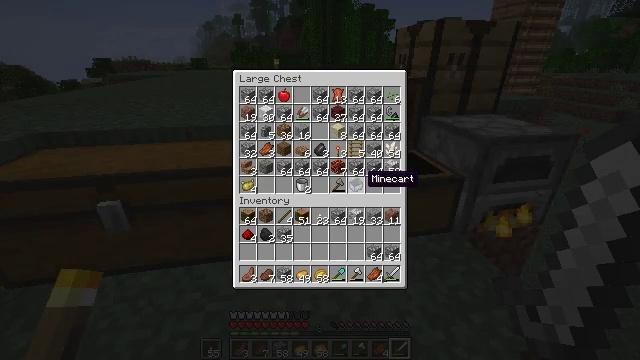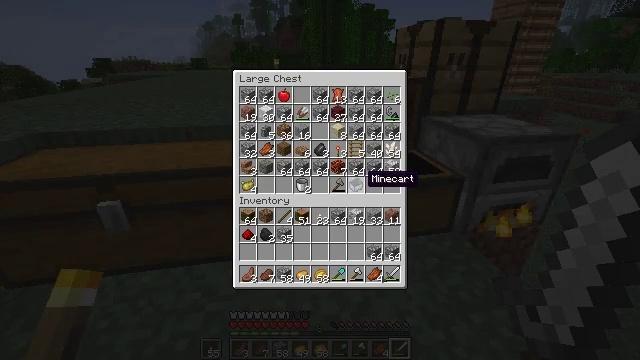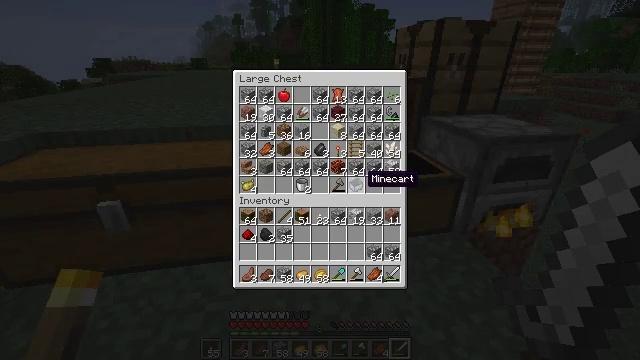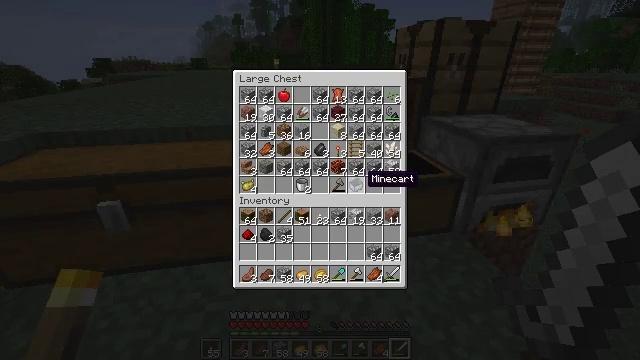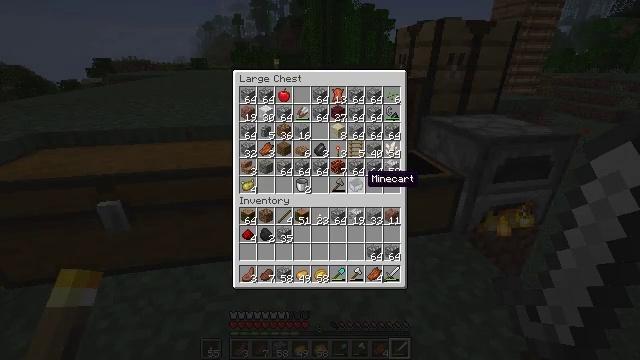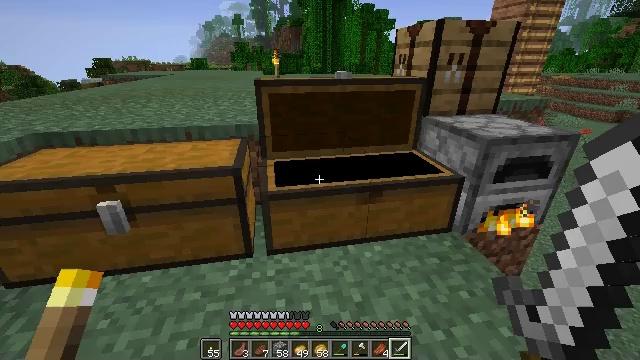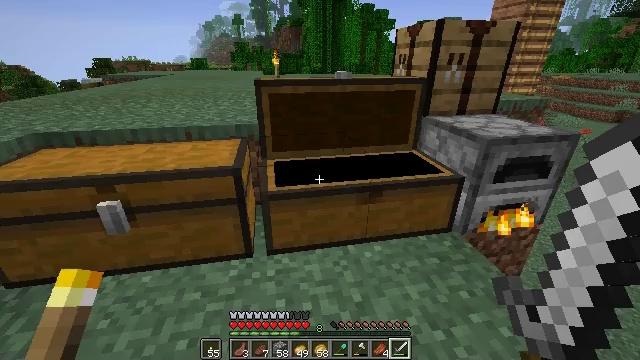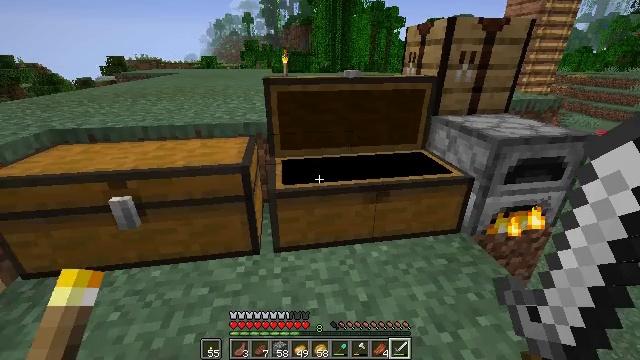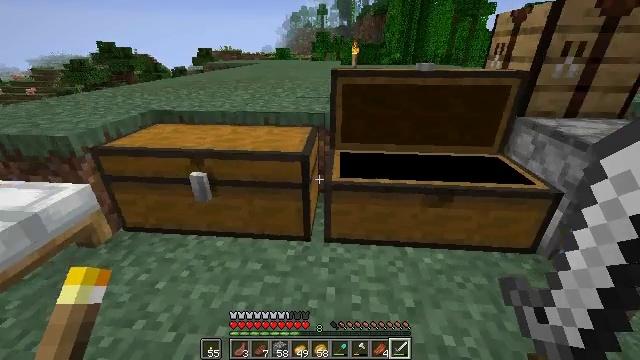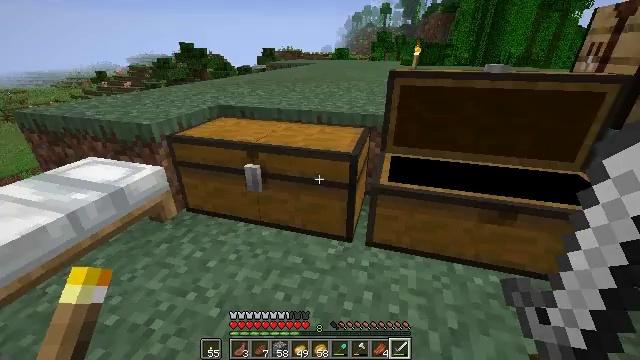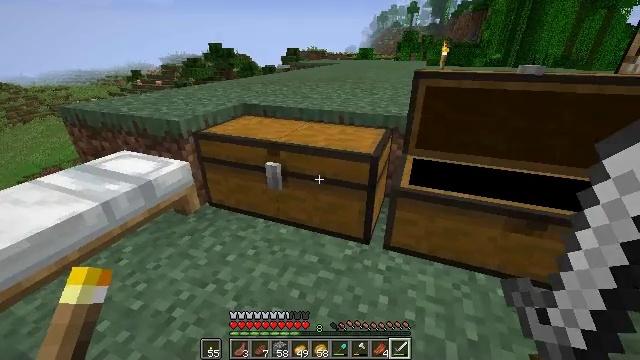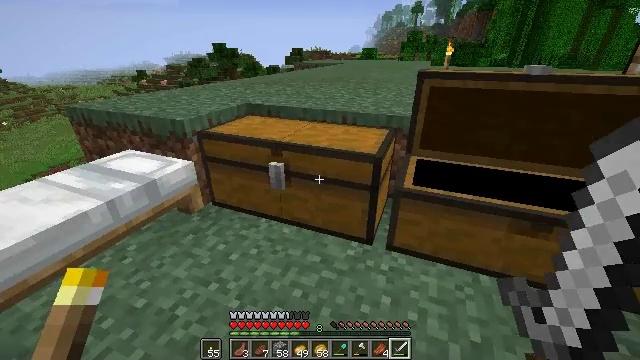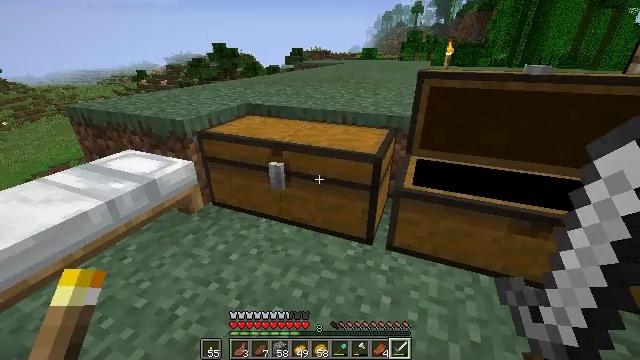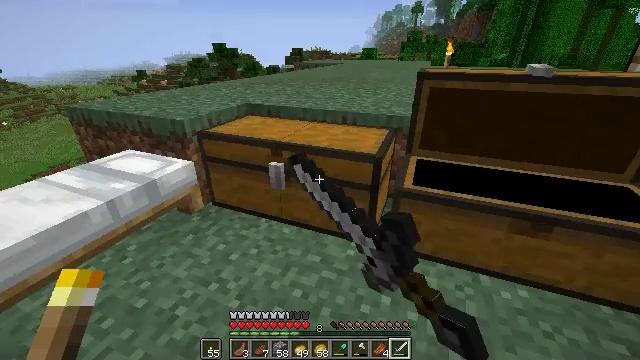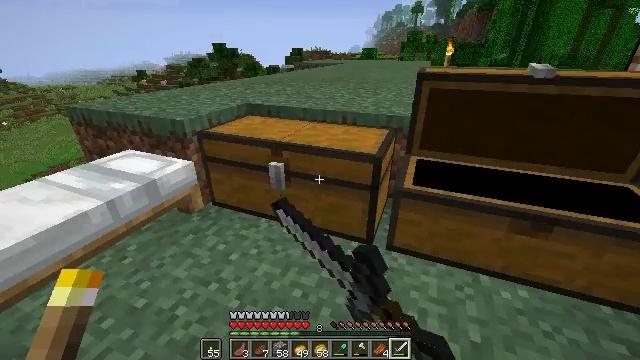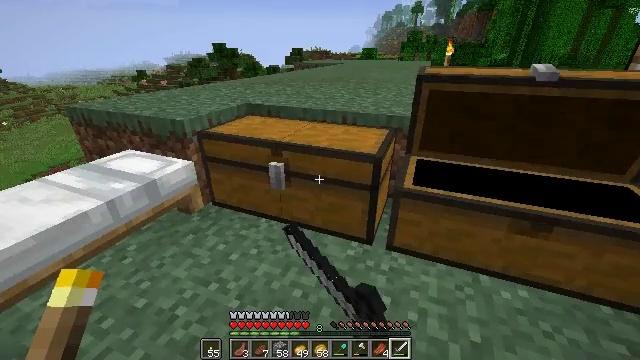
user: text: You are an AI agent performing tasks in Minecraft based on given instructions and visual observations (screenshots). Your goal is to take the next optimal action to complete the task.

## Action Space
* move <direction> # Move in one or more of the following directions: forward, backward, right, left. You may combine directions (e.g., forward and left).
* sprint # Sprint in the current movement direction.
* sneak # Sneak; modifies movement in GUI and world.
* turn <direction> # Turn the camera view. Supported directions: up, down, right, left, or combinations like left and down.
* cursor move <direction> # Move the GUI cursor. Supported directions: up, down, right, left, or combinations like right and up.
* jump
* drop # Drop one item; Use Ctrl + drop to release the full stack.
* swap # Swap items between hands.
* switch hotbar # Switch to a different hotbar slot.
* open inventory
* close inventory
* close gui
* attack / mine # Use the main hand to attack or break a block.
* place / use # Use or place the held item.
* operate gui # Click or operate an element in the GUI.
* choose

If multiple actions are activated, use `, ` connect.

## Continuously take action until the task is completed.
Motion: motion action
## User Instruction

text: Bake a potato to get a baked potato.
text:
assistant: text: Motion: no_op
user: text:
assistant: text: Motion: no_op
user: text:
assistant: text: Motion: no_op
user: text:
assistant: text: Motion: no_op
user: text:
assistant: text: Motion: no_op
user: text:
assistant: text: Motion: close gui
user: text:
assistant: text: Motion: turn left
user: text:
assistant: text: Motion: turn left and down
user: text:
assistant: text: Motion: turn left
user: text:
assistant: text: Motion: turn left
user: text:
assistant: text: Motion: no_op
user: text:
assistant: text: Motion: use / place
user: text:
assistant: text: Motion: use / place
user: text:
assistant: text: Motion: use / place
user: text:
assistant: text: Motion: use / place
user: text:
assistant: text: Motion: use / place
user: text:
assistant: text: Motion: choose, open gui
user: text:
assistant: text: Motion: no_op
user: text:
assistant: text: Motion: no_op
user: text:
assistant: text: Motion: no_op
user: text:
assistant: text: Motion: no_op
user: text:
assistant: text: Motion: no_op
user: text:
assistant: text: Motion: no_op
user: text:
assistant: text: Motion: no_op
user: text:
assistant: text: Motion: no_op
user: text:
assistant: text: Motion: no_op
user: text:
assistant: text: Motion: no_op
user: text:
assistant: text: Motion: no_op
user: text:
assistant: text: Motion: no_op
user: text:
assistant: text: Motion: no_op